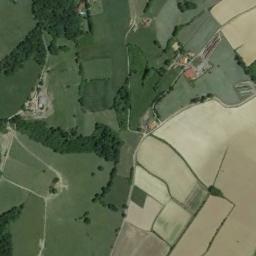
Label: rectangular_farmland